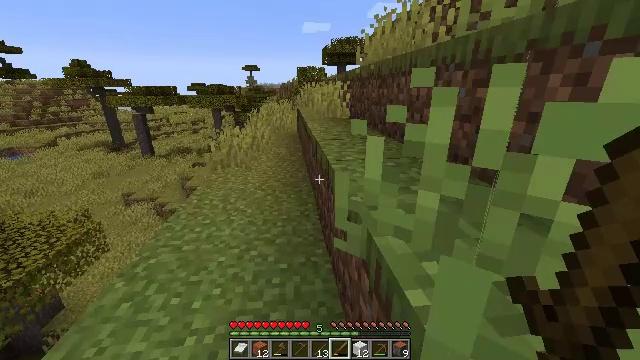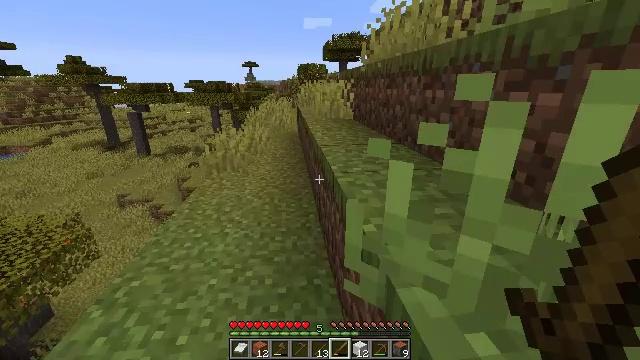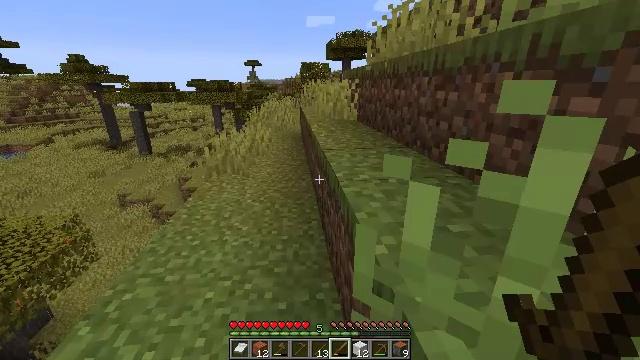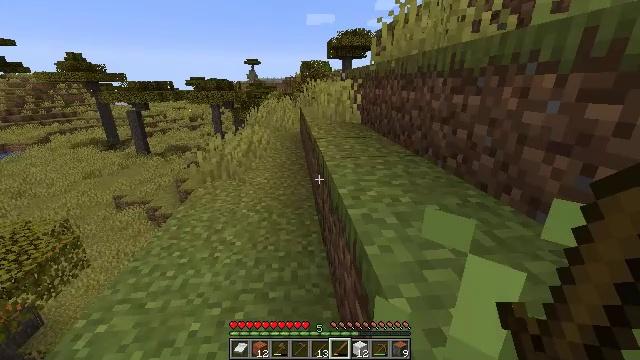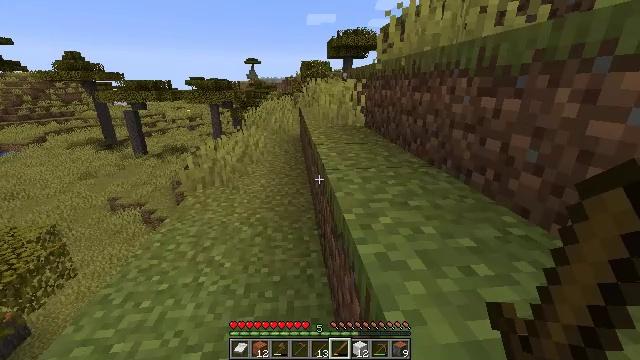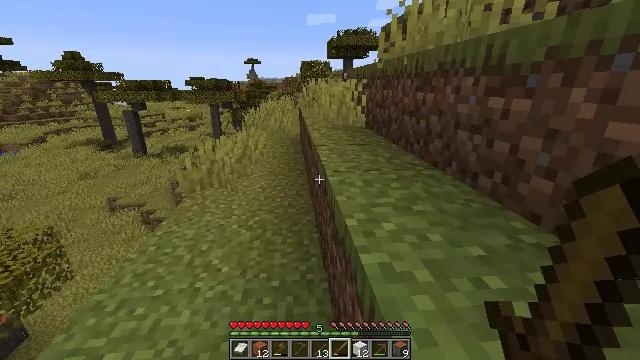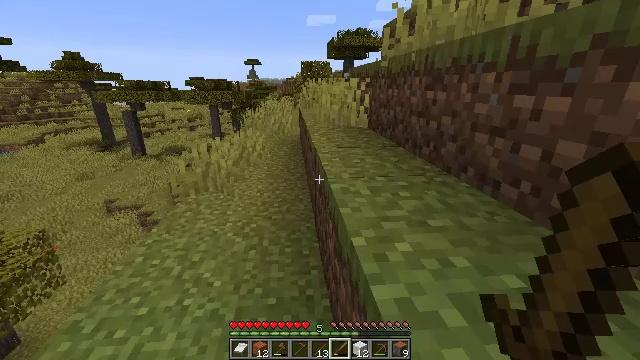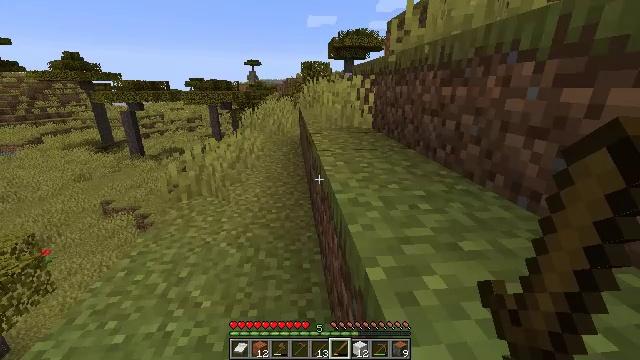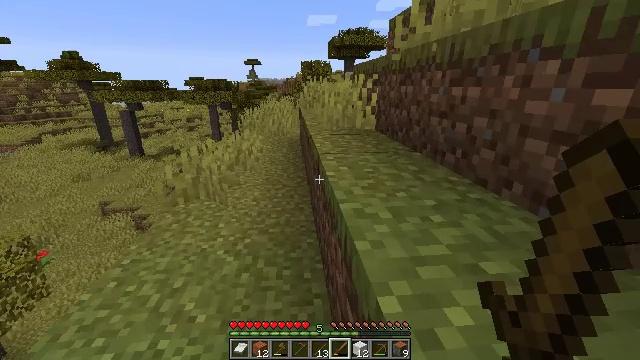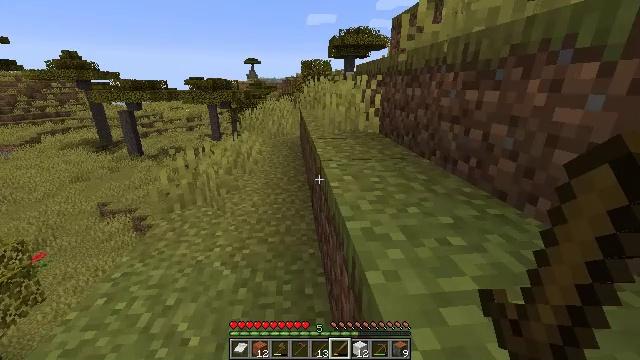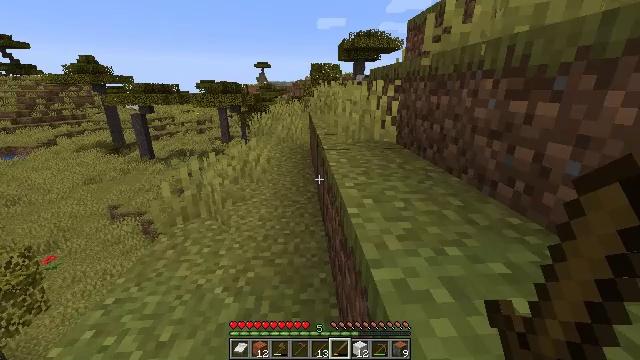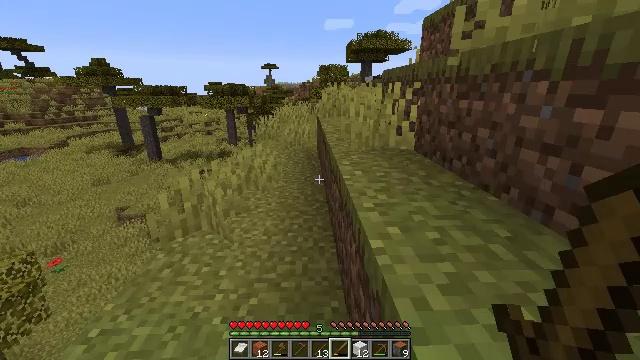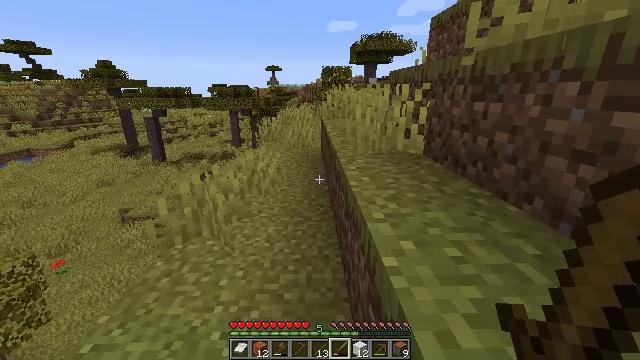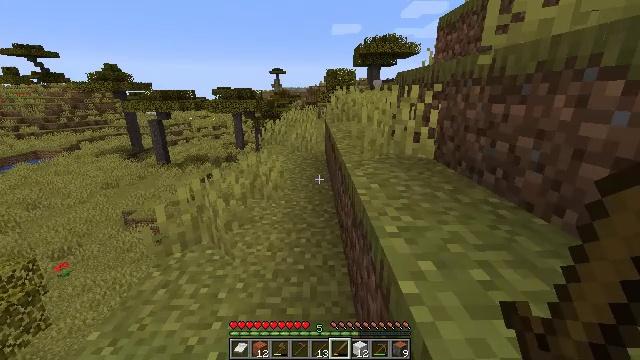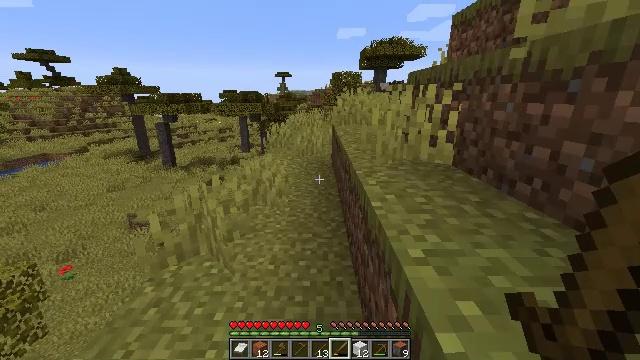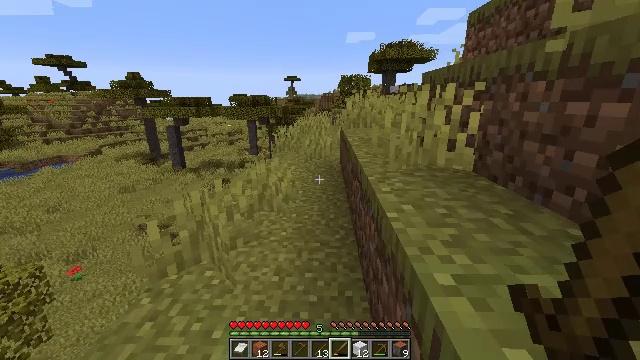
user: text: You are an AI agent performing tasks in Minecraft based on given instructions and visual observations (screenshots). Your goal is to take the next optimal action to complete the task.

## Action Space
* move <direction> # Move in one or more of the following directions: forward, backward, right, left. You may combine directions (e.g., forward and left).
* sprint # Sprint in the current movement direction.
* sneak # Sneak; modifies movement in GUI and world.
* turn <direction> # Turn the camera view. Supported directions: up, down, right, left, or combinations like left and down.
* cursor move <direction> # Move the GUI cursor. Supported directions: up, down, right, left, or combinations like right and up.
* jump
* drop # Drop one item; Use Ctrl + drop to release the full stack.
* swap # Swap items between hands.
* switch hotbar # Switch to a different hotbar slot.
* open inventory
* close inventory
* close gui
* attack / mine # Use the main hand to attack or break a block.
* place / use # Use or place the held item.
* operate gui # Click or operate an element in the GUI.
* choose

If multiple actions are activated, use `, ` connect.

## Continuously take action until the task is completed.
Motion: motion action
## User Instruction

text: Break the acacia log from the tree.
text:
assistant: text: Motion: move forward, sprint
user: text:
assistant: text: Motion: move forward, sprint
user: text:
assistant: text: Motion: move forward, sprint
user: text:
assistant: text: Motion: move forward, sprint
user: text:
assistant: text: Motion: move forward, sprint
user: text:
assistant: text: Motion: move forward, sprint
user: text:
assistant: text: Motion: move forward, sprint
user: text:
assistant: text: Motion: move forward, sprint
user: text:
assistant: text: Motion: move forward, sprint
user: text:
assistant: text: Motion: move forward, sprint, turn left
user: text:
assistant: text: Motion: move forward, sprint, turn left
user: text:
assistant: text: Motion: move forward, sprint
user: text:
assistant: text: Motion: move forward, sprint
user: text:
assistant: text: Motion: move forward, sprint, turn left
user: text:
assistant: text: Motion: move forward, sprint, turn left
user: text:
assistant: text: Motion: move forward, sprint, turn left
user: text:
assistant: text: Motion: move forward, sprint
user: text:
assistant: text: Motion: move forward, sprint
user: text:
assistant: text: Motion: move forward, sprint
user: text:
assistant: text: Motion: move forward, sprint, turn left
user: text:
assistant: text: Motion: move forward, sprint
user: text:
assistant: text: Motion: move forward, sprint
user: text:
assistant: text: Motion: move forward, sprint
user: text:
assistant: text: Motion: move forward, sprint
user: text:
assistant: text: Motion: move forward, sprint
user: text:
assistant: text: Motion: move forward, sprint
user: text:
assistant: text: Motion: move forward, sprint
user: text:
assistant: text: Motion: move forward, sprint
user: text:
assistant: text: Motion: move forward, sprint
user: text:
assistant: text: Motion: move forward, sprint